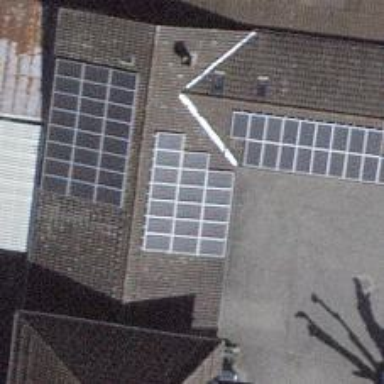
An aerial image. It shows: Solar power generator using photovoltaic panels.